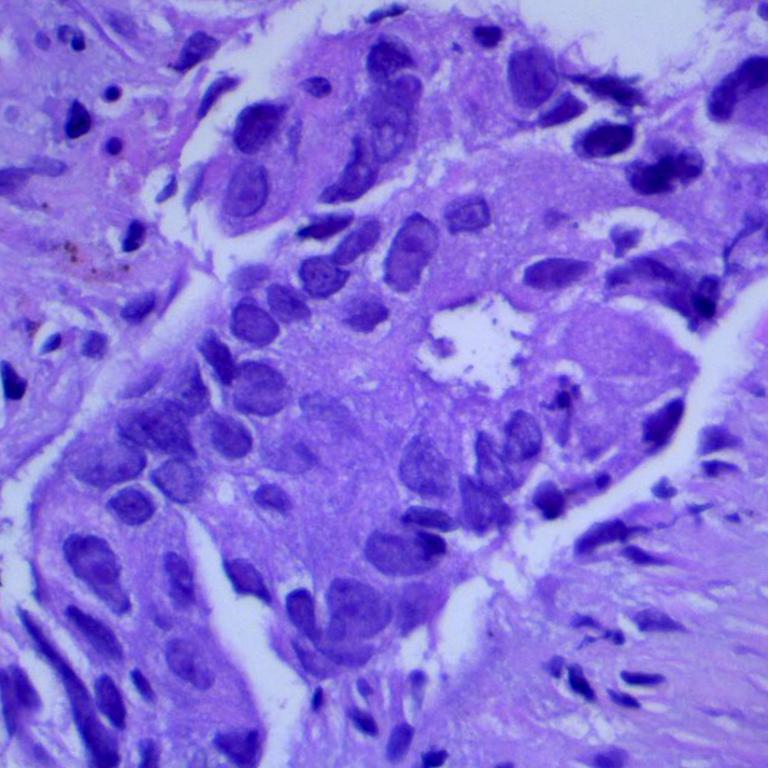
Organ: lung
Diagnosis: adenocarcinomas